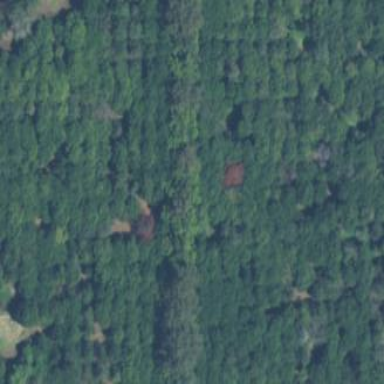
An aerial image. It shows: Orchard filled with macadamia trees.